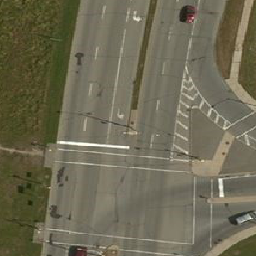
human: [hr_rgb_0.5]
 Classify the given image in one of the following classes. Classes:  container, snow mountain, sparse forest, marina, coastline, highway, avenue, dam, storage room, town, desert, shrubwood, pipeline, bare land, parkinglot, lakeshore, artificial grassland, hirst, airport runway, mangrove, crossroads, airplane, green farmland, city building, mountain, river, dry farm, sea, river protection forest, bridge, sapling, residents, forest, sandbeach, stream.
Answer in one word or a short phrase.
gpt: highway